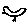
Label: bird